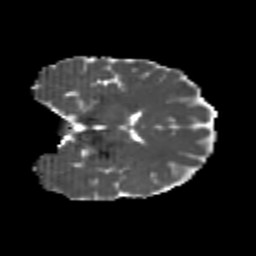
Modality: MD
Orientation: coronal
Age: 24
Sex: female
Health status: healthy
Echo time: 0.074 s